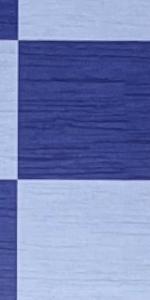
Label: Empty